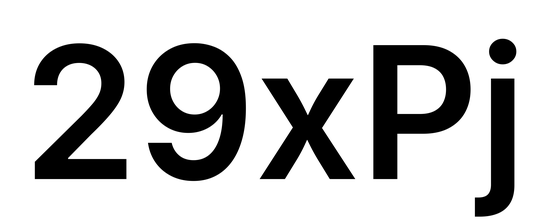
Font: Inter_SemiBold